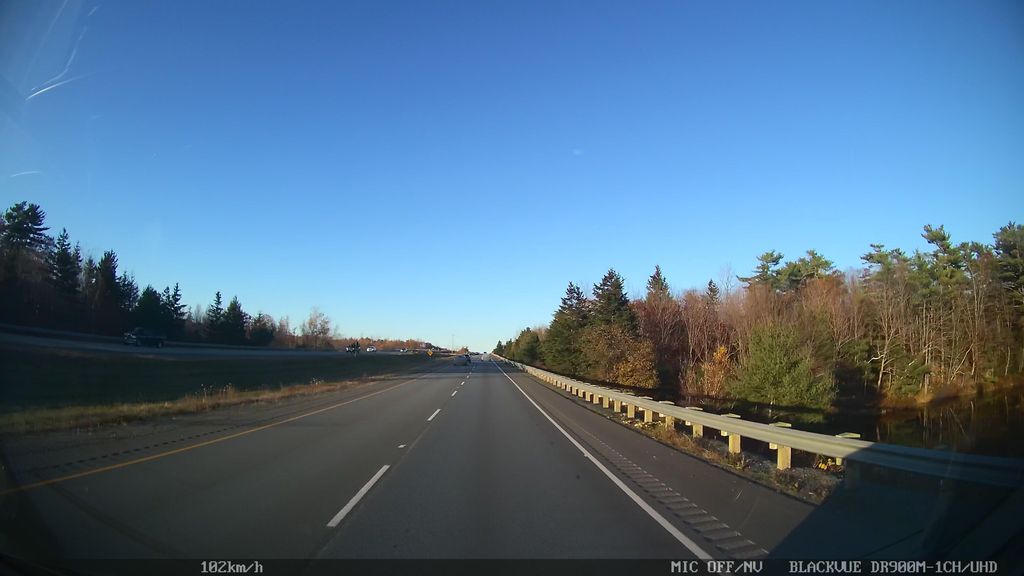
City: halifax